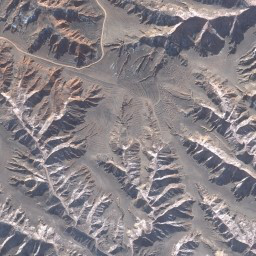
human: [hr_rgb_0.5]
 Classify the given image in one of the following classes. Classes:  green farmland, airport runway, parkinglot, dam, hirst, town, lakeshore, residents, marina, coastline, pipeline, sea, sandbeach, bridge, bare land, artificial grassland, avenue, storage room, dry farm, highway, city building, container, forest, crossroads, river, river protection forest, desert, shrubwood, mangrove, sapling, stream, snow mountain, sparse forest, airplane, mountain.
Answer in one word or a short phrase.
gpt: mountain